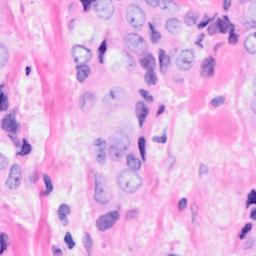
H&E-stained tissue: Breast